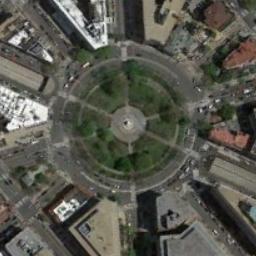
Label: roundabout